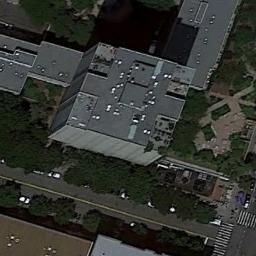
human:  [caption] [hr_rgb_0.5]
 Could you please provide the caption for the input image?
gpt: There are five cars on the road .

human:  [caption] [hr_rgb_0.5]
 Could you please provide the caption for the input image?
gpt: The commercial area is next to the trees .

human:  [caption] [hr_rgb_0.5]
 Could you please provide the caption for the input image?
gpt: In a business district there are several tall buildings of different shapes and several roads and many trees .

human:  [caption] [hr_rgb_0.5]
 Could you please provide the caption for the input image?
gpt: A commercial area with some connected gray buildings is surrounded by some roads and trees .

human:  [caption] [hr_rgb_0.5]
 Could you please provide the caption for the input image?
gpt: A commercial area with some green trees on the roadside .